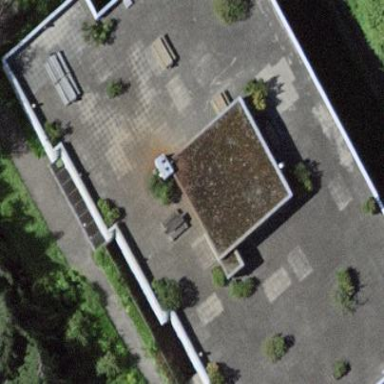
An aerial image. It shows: School building.